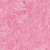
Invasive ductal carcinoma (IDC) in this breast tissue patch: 0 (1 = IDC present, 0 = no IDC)